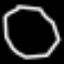
Label: octagon